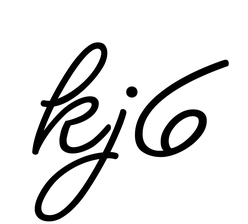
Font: MeowScript-Regular